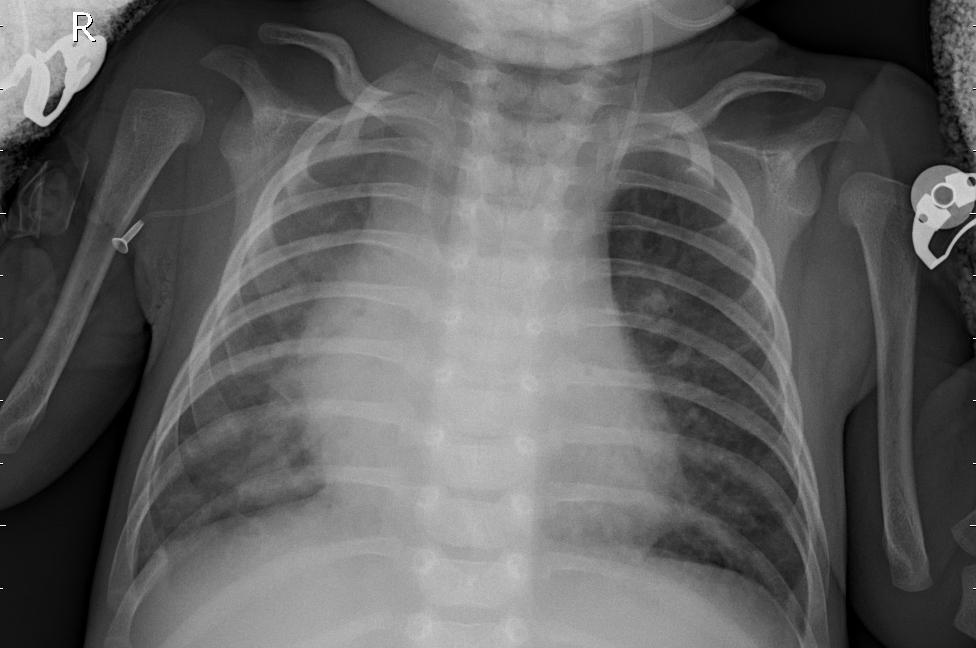
Diagnosis: PNEUMONIA